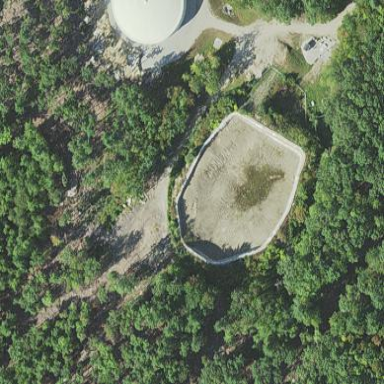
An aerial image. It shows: Storage tank designed for water storage.